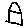
Label: house